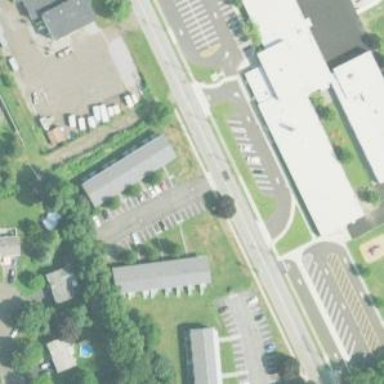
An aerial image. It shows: Primary school building.